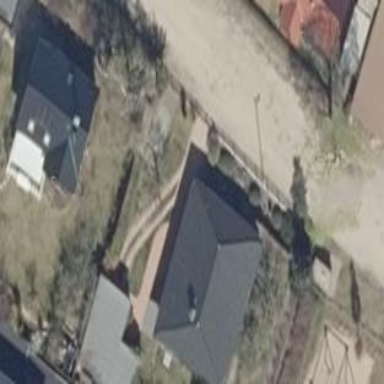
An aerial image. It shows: House with hipped roof.